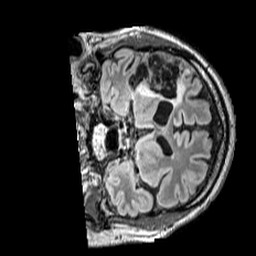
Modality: FLAIR
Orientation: coronal
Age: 54
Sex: male
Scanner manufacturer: siemens
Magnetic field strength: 3 T
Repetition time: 5 s
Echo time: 0.387 s